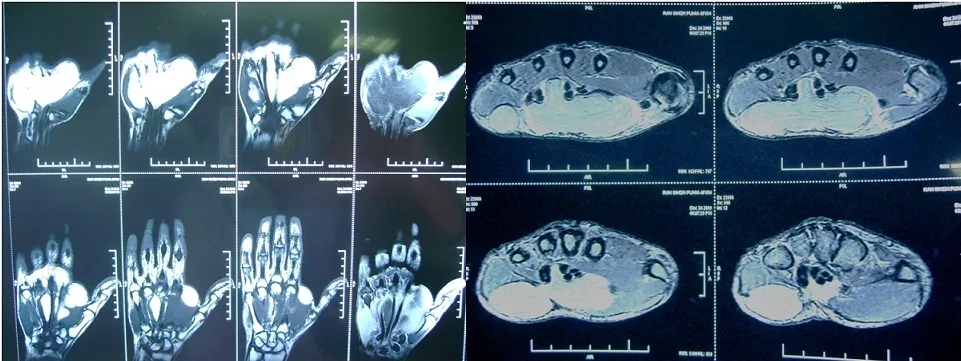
MRI showing actual extent of tumor (bright signal on T1 images -transverse and coronal sections).
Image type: radiology (mri)